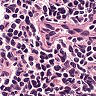
Metastatic tissue present: no